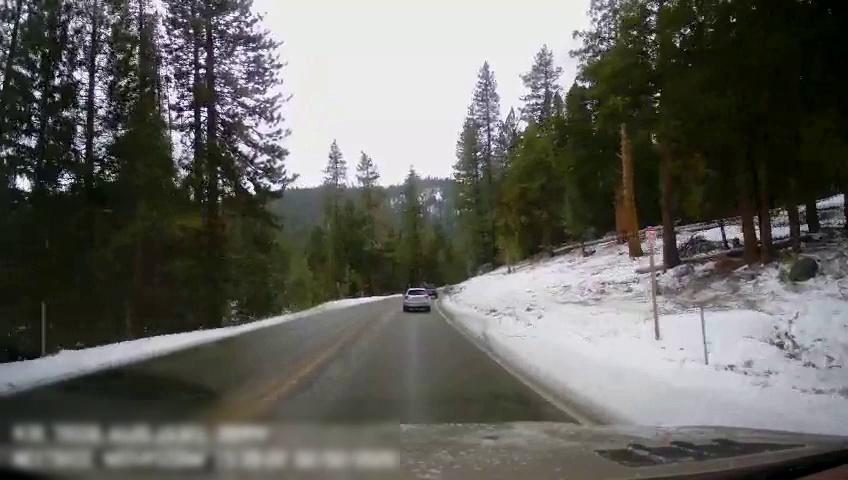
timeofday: Day
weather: Snowy
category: Drivable Space
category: Vehicles | Truck
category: Vehicles | SUV
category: Lanes | Current Lane
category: Lanes | Opposite Lane
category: Lanes | Current Lane
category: Traffic | Signs